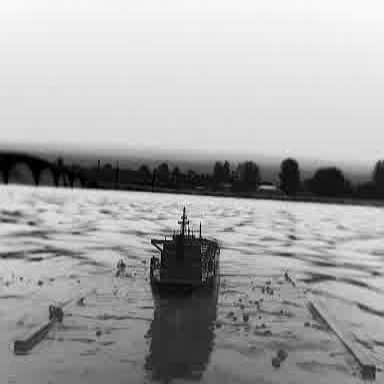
There is a liner in the infrared image.